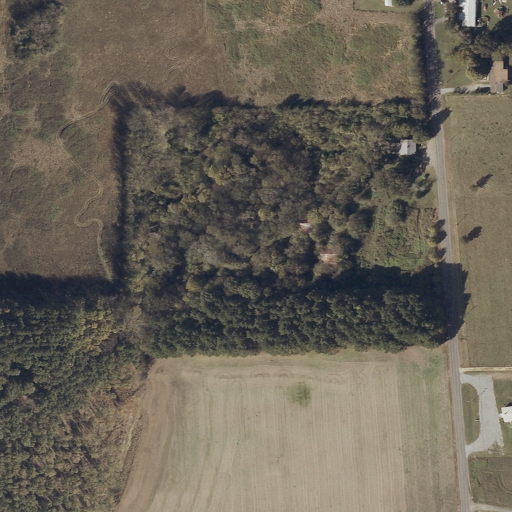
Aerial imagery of valley in Alabama named Maynard Cove containing pasture, cultivated crops, mixed forest, open development, evergreen forest, deciduous forest, woody wetlands, low intensity development, and medium intensity development